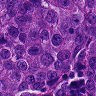
Metastatic tissue present: yes